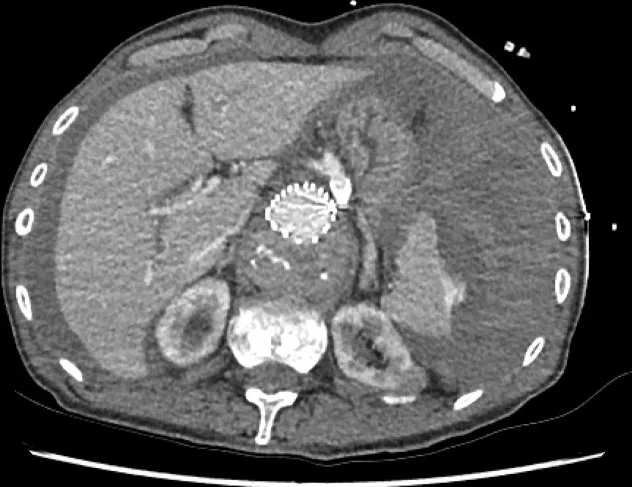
Splenic rupture with haemoperitoneum, contrast blush at the splenic capsule and previous endovascular intervention.
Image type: radiology (ct)